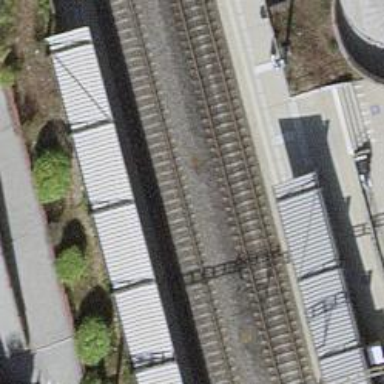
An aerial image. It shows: Stop position for public transport on the railway.